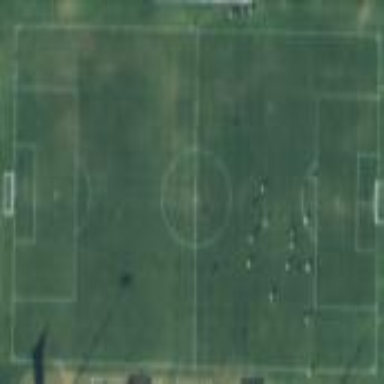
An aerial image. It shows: Grass pitch designated for soccer.